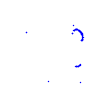
Particle: pion